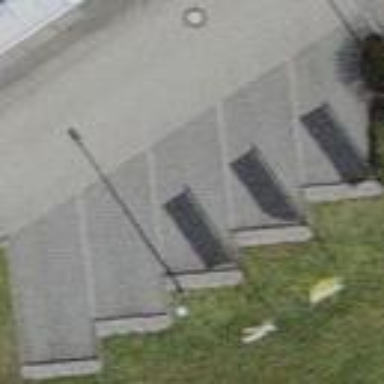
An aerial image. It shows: Street-side parking area.